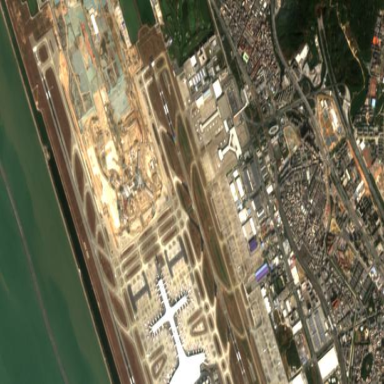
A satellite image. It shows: Runway in airport area.